Question: This is a seemingly simple game mechanic that I've been trying to figure out how to do.
- Basically we say there's a vertical line that is centered in the
screen.- We have a sprite object that changes it's horizontal velocity to
dodge missiles, however in doing that the object would just drift
away.- How can I add a strong gravity force to the horizontal "center line"
of my screen so that my sprite will "fall" back into it every time it
boosts its velocity outwards?
I could post my source code but it wouldn't be too helpful to solving the question in this particular situation.
I've searched around for days trying to figure this out so any help especially with code examples would be very helpful!

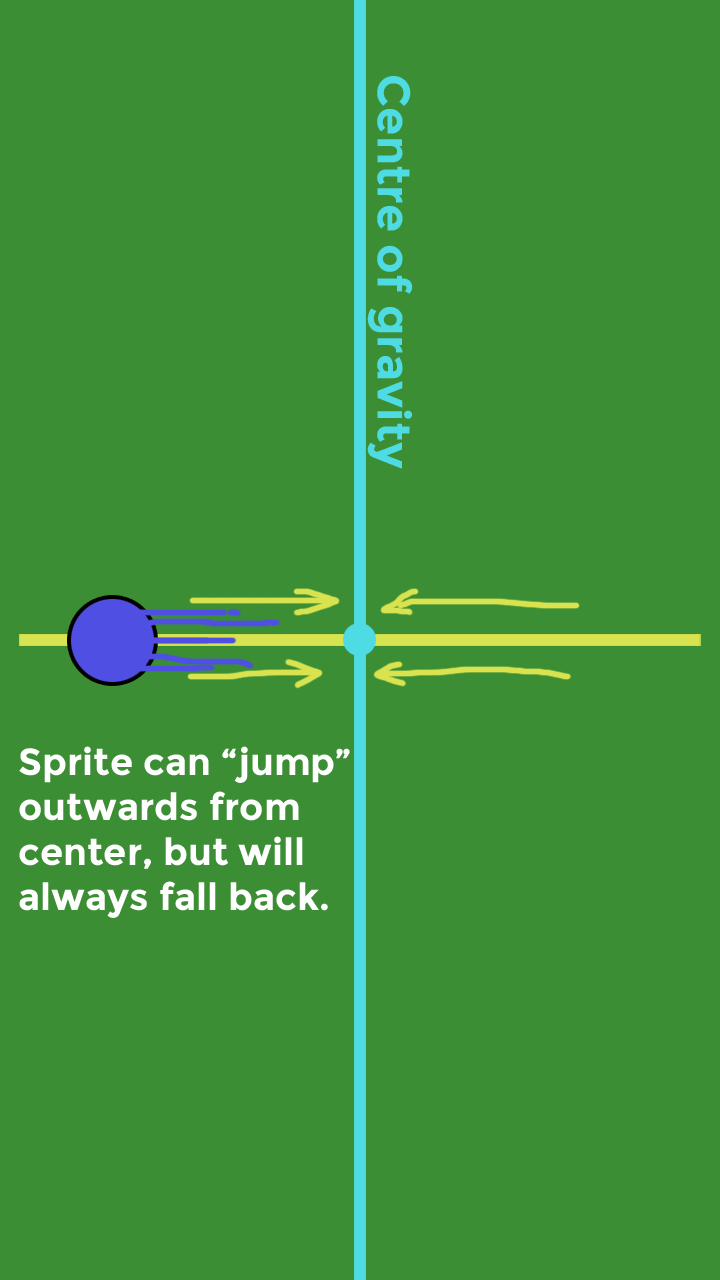
Answer: I've programmed this type of thing in the past. Gravity (in physics) is an acceleration, so
1) if the sprite is to the right of the line you subtract from its horizontal velocity every 1/n seconds, and
2) if the sprite is to the left of the line you add to its horizontal velocity every 1/n seconds.
Experiment with adding/subtracting a constant, or with adding/subtracting a number that increases the farther the sprite is from the center line.
Either way you do it, that's going to create a pendulum effect. You'll also have to add a dampening factor if you don't want that. One simple approach is that if the sprite is headed away from the center line, the value you add/subtract is larger than if the sprite is heading back towards the center line. So the "gravity" that pulls the sprite to a stop is greater than the gravitational acceleration that brings the sprite back to the center line.